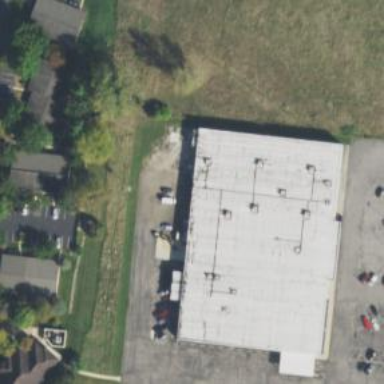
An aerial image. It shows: Retail building.